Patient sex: M
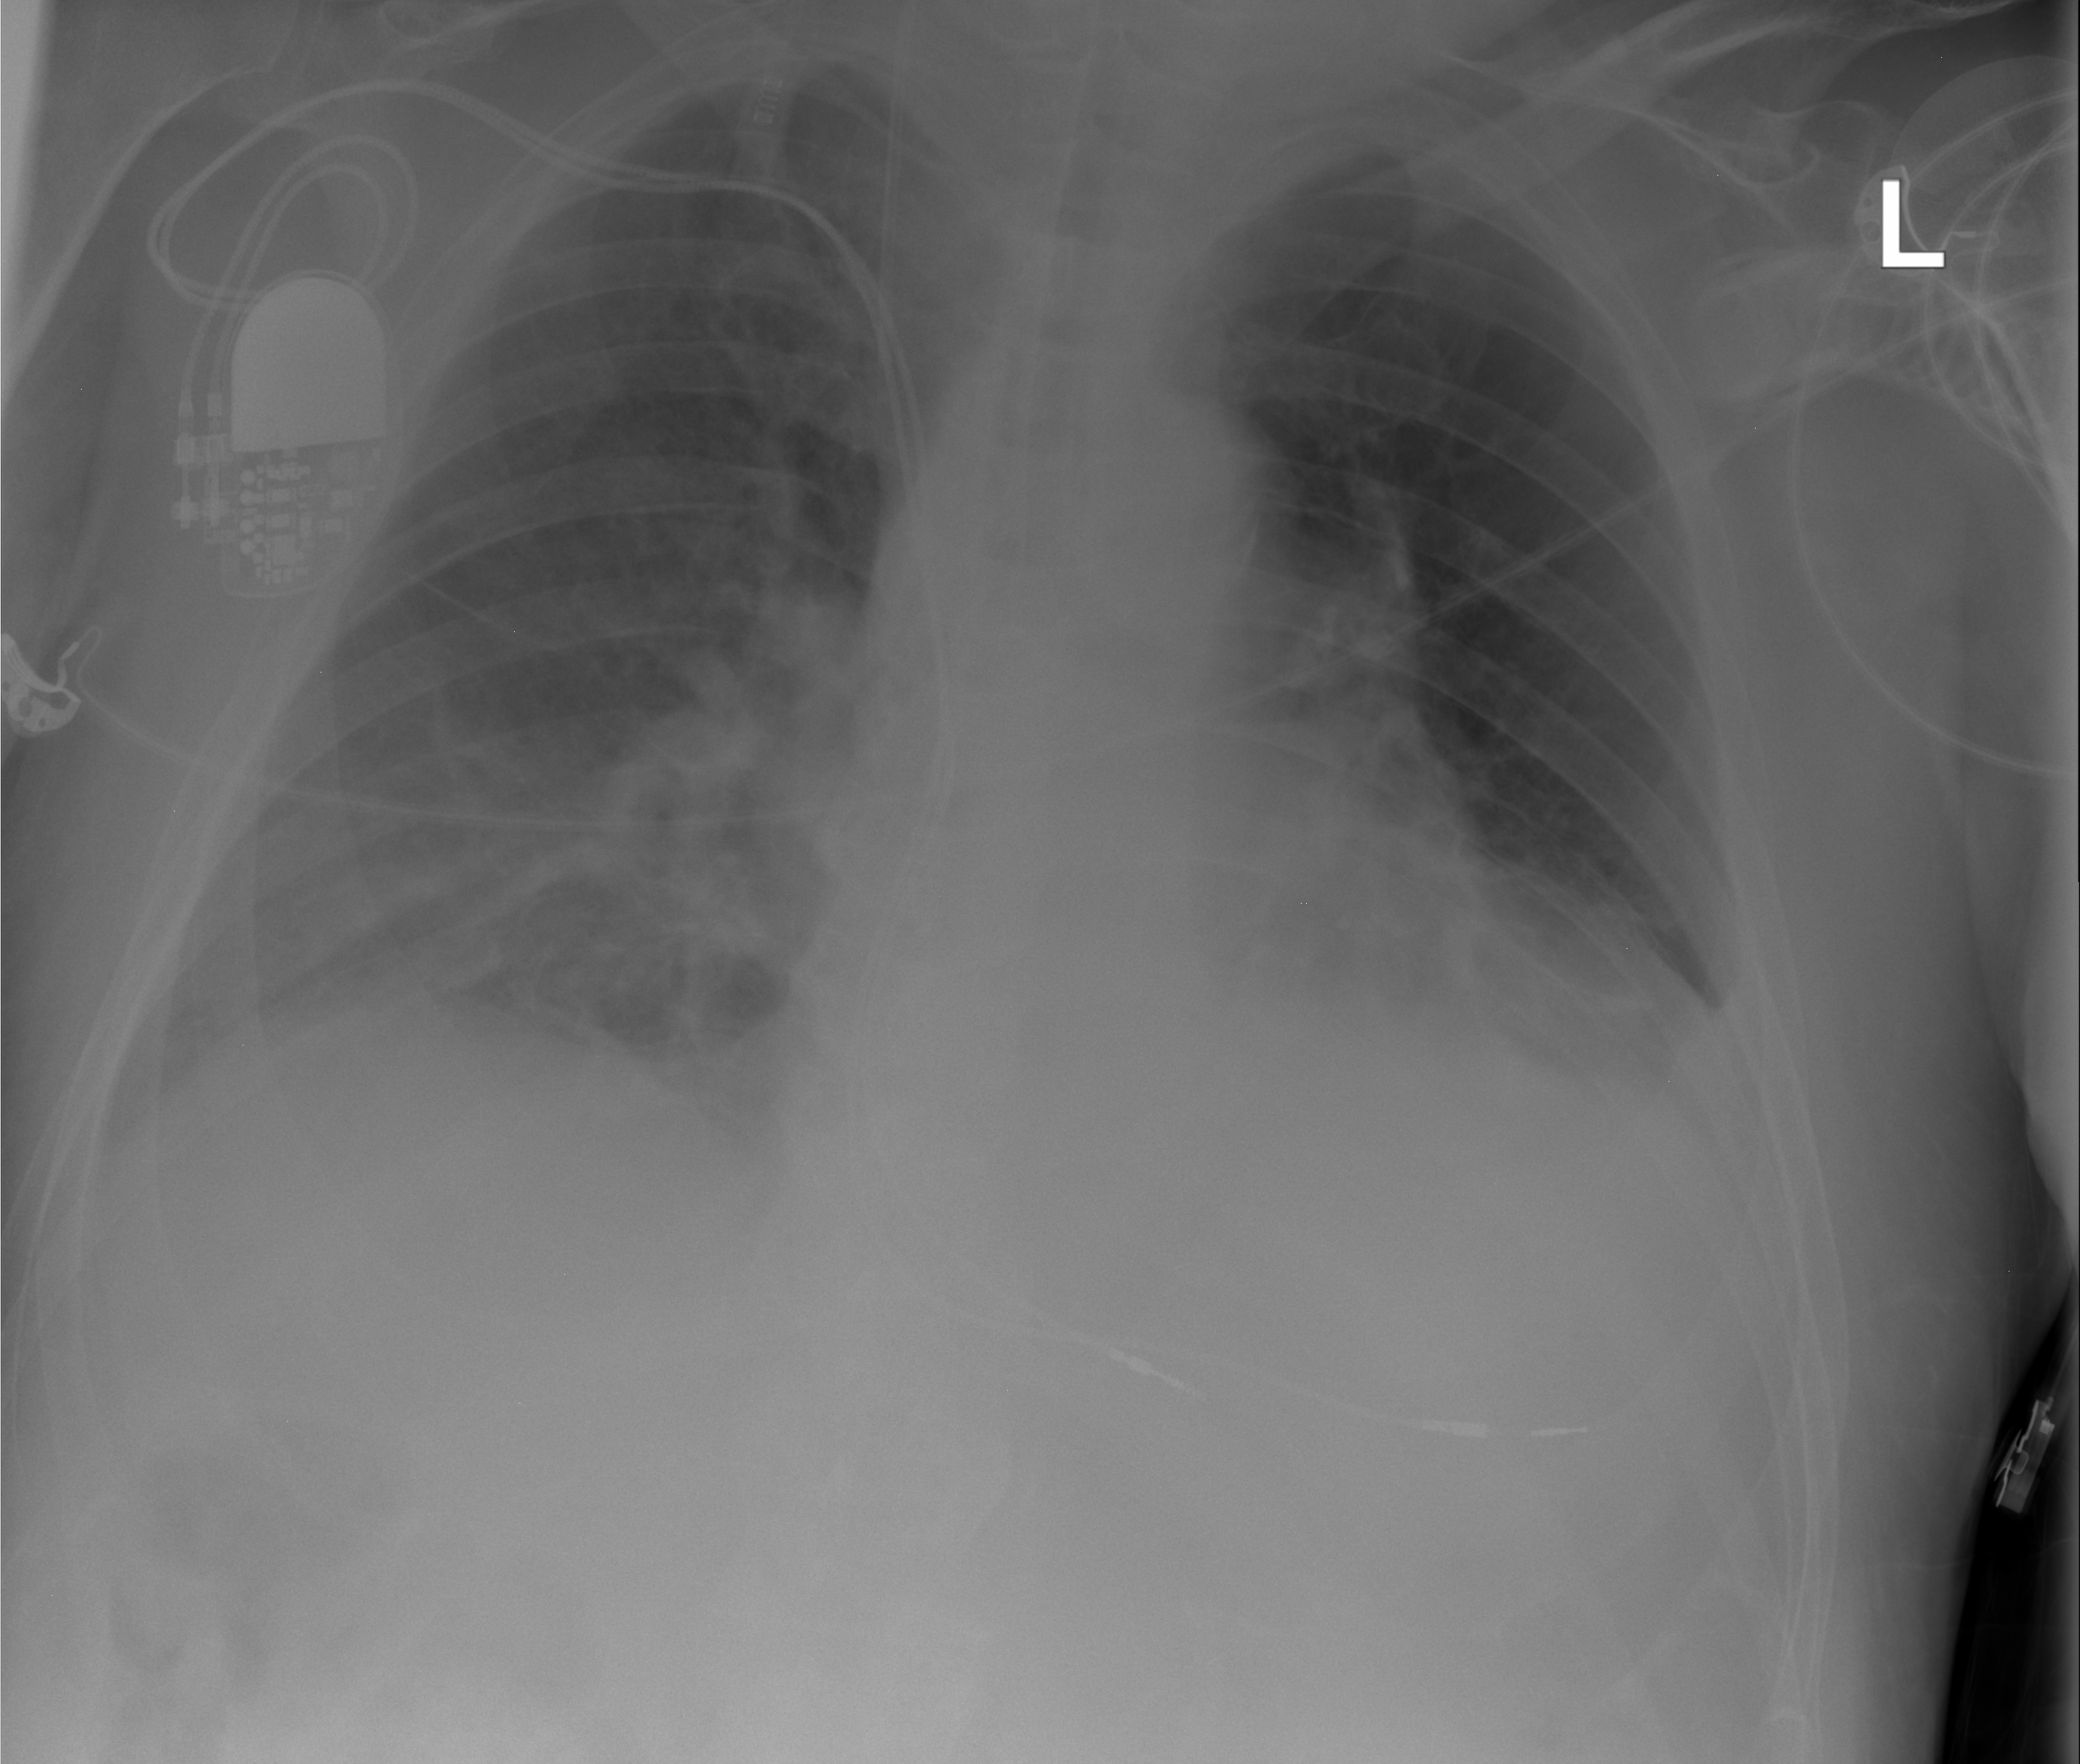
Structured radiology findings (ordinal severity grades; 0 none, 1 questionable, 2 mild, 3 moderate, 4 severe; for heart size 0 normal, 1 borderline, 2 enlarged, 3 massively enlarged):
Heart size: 2
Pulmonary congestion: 2
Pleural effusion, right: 2
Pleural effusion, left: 2
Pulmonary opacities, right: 2
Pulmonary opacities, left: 0
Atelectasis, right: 2
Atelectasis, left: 2